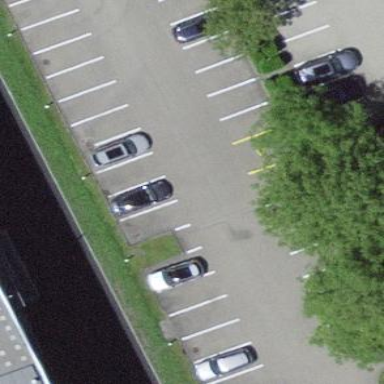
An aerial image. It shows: Parking area.